Question: i am trying to implement facebook in android.
I am following this tutorials.
<URL>
i got stuck at one point,
i hv to execute this
keytool -exportcert -alias androiddebugkey -keystore ~/.android/debug.keystore
| openssl sha1 -binary
| openssl base64
but running it on cmd prompt is not working for me.
This tool generates a string that must be registered in the Mobile & Devices section of the Developer App for app.
BUt i am not able to generate it.
plz,guide me to generate this.
Appreciate it
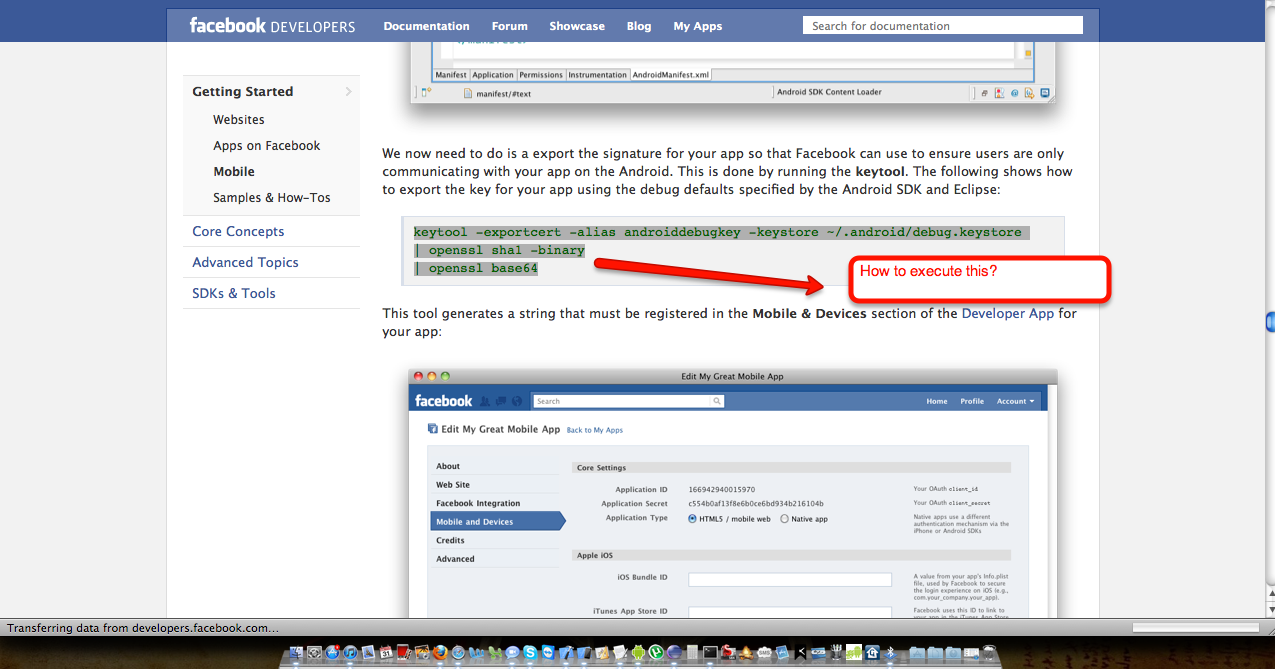
Answer: Are both "keytool" and "openssl" installed on your system? "keytool" is part of the Java runtime environment (so it should be there as you're developing an Android app) and "openssl" is a standard package that should be easy to retrieve for your Mac (if it's not already installed). Both have to be executed on the command line. If both are indeed installed, what's the exact output from the above command?